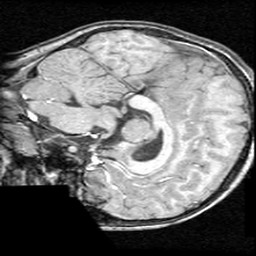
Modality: T1w
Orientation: sagittal
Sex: female
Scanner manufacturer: ge
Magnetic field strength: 1.5 T
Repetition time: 21 s
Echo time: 0.008 s